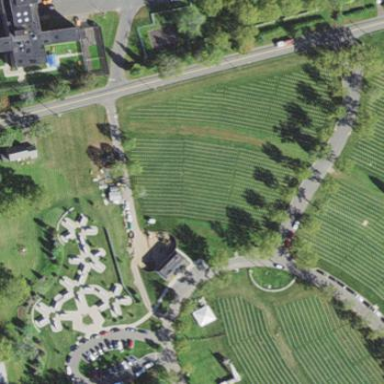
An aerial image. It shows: Sector in the cemetery.